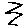
Label: zigzag